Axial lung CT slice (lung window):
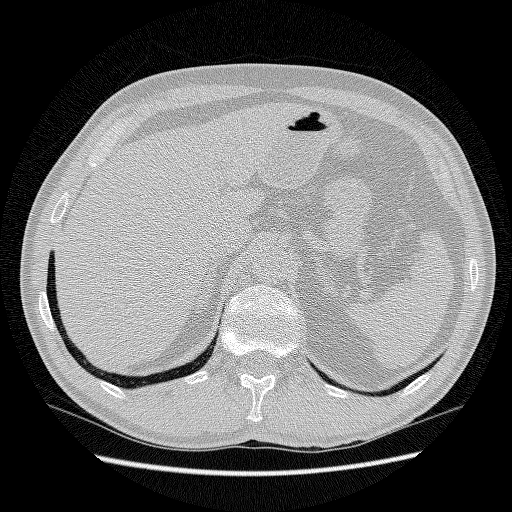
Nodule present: no